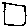
Label: square